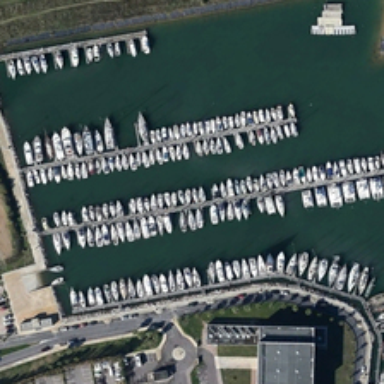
Boats are parked in a harbour basin which is located near a parking lot and a grey building .